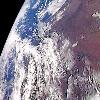
Label: cloud